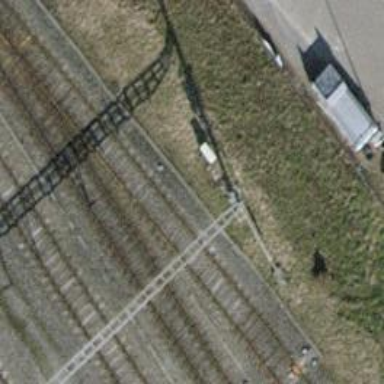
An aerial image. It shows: Single-track railway yard.